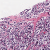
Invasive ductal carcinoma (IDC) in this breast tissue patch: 1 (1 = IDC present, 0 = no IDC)